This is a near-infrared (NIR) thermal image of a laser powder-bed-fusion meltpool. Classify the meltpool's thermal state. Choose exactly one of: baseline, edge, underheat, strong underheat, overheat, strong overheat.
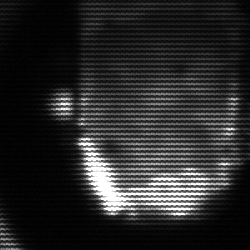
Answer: baseline